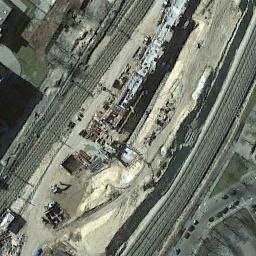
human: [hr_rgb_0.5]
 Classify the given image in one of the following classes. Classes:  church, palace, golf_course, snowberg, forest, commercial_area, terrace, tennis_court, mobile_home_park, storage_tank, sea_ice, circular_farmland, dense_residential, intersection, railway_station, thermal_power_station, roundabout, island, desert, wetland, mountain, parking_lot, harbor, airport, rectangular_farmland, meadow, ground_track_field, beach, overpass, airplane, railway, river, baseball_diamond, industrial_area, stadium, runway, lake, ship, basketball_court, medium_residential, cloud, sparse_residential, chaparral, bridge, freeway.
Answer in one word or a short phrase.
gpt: railway